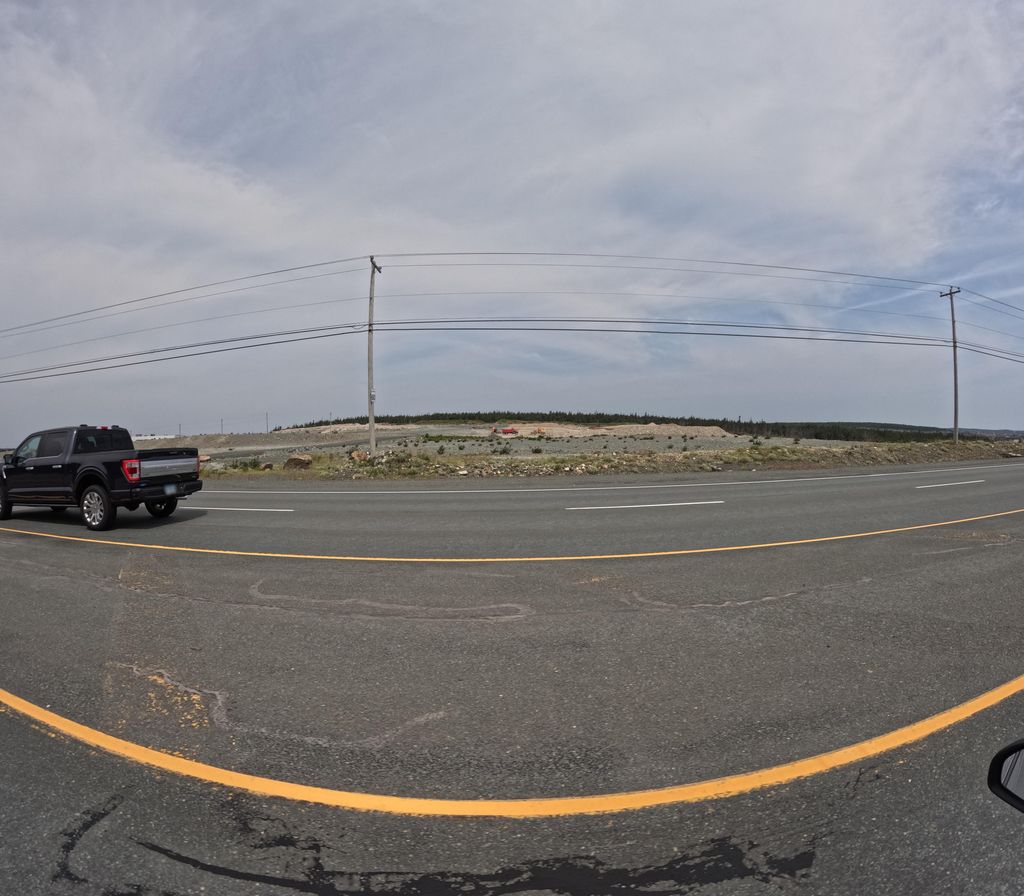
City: st_johns